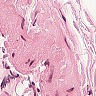
Metastatic tissue present: no